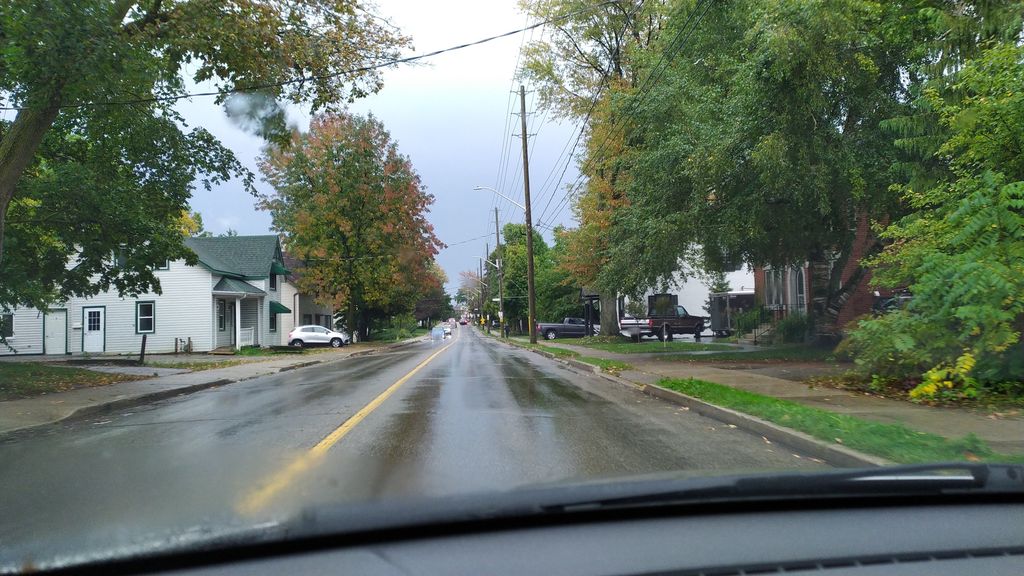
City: kitchener-waterloo